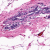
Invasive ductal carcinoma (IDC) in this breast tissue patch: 0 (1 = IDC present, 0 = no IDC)